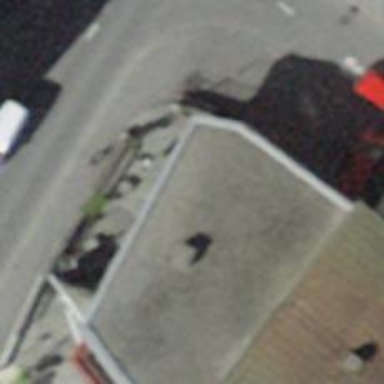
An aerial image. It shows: Bar.